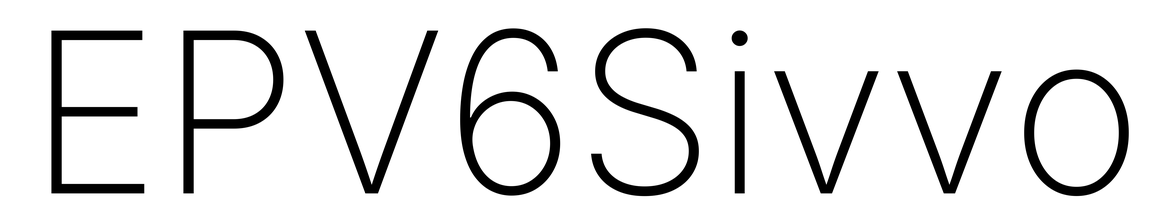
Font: Inter_ExtraLight